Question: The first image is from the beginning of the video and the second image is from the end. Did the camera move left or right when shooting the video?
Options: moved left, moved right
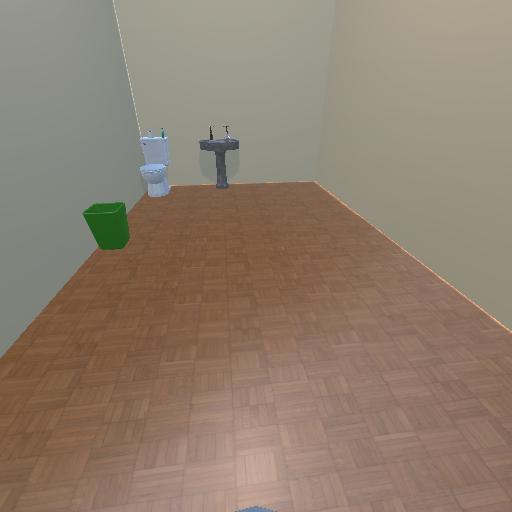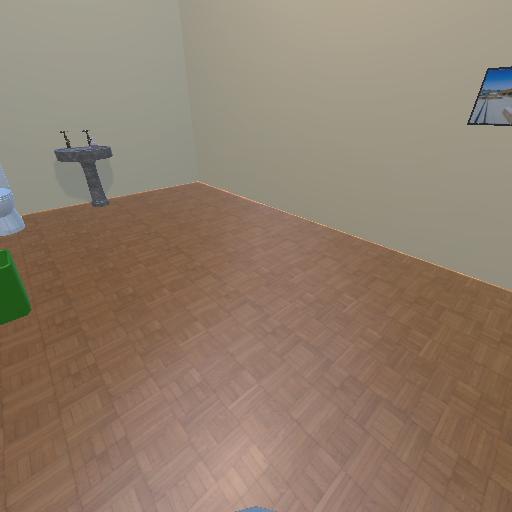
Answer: moved left